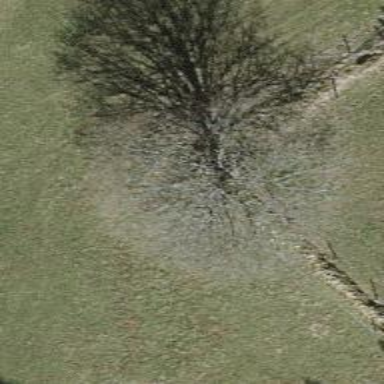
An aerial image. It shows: Agricultural area with deciduous broadleaved trees.